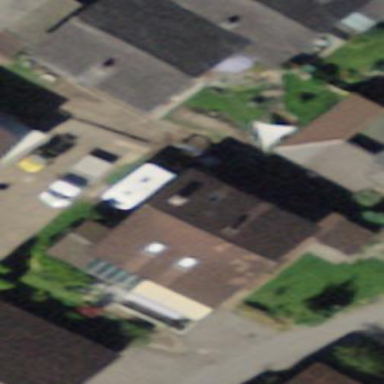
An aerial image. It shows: Residential building.